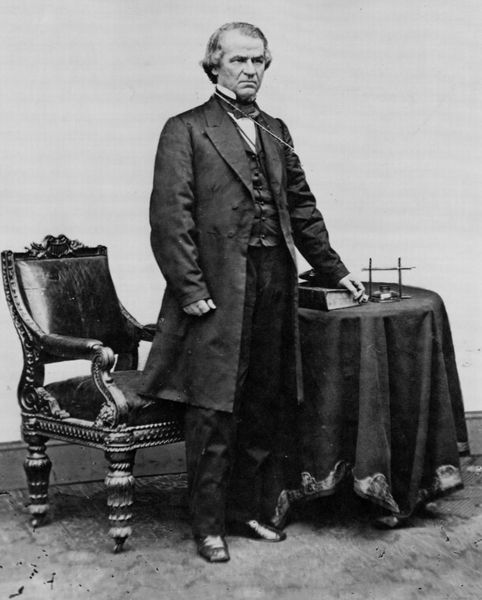
Titel: Andrew Johnson
Künstler: Mathew B. Brady
Schlagwörter: feder, hand, kopf, mann, weiß, elegant, frisur, grau, holz, mund, nase, schwarz, stirn, stuhl, tisch, blick, rock, schleife, teppich, anzug, hemd, hose, jacke, wand, arme, augen, barock, bibel, gesicht, kragen, stehen, bild, bildnis, hals, herr, holzstuhl, hände, möbel, portrait, porträt, rückenlehne, tischdecke, tischtuch, boden, haare, mantel, pose, sessel, stehend, decke, saum, augenbrauen, kinn, ohren, beine, wangen, düster, fußboden, schuhe, amerika, dielen, bordüre, polster, diele, holzboden, ernst, streng, finster, grimmig, halstuch, tischchen, knöpfe, fliege, gehrock, weste, foto, fotografie, photographie, buch, schwarz-weiß, schriftsteller, proträt, stehkragen, stiefel, tinte, photo, ganzfigur, kreuze, armlehnen, voluten, portät, stuhlbeine, leder, wams, forscher, gelehrter, usa, tuhl, gedrechselt, standbild, studio, polstersessel, schreibzeug, akademiker, advokat, positur, studip, 1897, pastor bibel